Question: Ok, well, I have to define the following table:

I've been working for at least 30 minutes but I can't figure it how to make it. I need some explanation how does tables within tables work and how would I create the table above.
'''
<html>
<body>
<table border="1" cellspacing="0" width="800px" height="600px">
<tr>
<td height=120px>
</td>
<td width=280px>
<table>
<tr>
<td height=300px>
</td>
</tr>
</table>
</td>
</tr>
<tr>
</tr>
</table>
</body>
</html>
'''
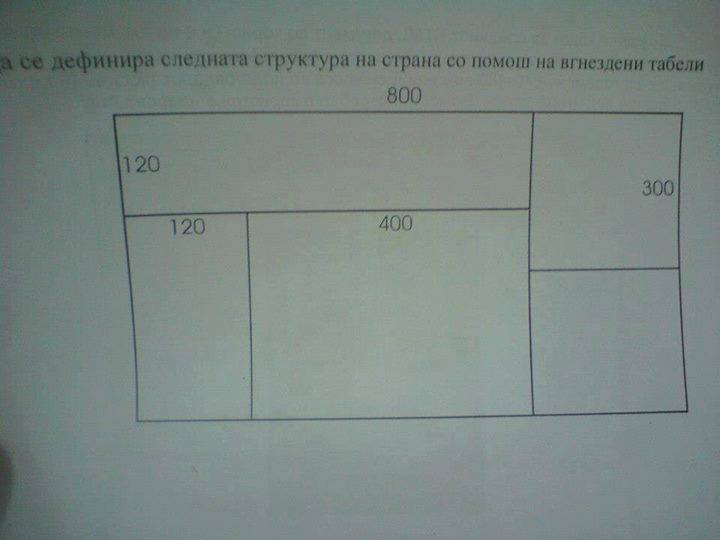
Answer: You don't need multiple tables
Use rowspan and colspan properties of table cells
To understand where to use rowspan and colspan, take your picture and continue all the lines dividing table cell to cross entire table. You will see what will need to be joined vertically with rowspan or horizontally with colspan.
'''
<table>
<tr>
<td colspan=2 width=500 height=120></td>
<td rowspan=2 width=270 height=300></td>
</tr>
<tr>
<td rowspan=2 width=120></td>
<td rowspan=2 width=400></td>
</tr>
<tr>
<td height=300></td>
</tr>
</table>
'''
If you still need tables, I would create 3 tables here- top right and left-bottom
'''
<table heigth=600 width=800 border=1>
<tr>
<td height=120 width=520>1</td>
<td rowspan=2 width=270 height=600 valign=top>
<table valign=top border=1 width=270>
<tr><td height=300>2</td></tr>
<tr><td height=300>3</td></tr>
</table>
</td>
</tr>
<tr>
<td valign=top>
<table width=520 border=1 height=480>
<tr>
<td width=120>4</td>
<td width=400>5</td>
</tr>
</table>
</td>
</tr>
</table>
'''